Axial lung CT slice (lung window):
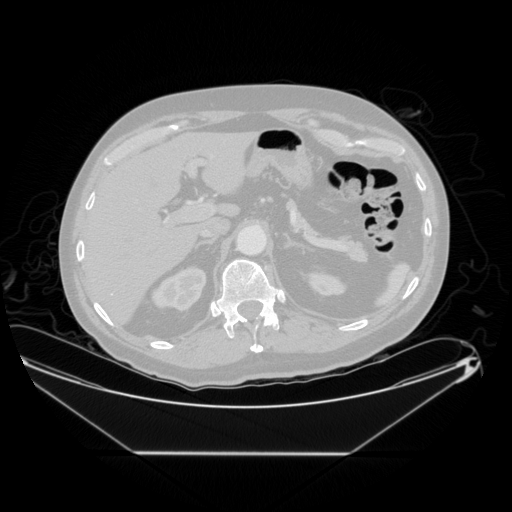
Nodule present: no